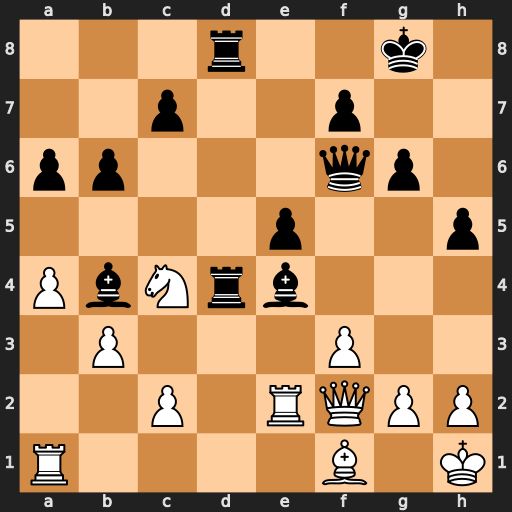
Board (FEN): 3r2k1/2p2p2/pp3qp1/4p2p/PbNrb3/1P3P2/2P1RQPP/R4B1K
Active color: w
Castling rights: -
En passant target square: -
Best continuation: fxe4 Qxf2 Rxf2